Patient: sex M, age 66
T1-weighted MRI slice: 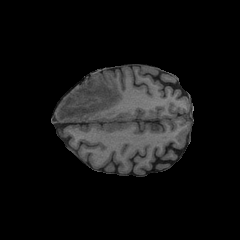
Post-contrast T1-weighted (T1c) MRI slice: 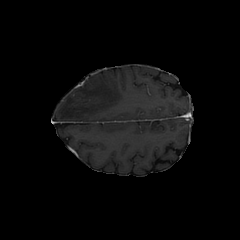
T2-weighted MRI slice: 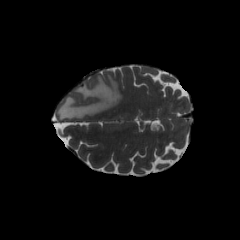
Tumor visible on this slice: yes
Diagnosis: Glioblastoma, IDH-wildtype
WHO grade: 4